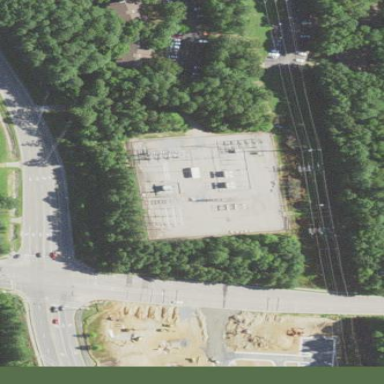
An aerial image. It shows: There is distribution substation enclosed by fence.